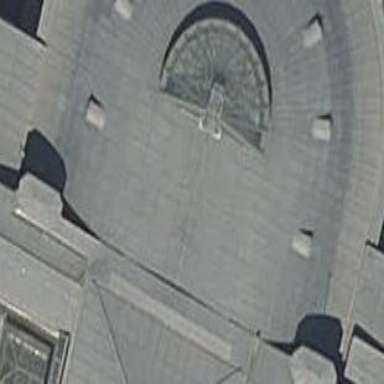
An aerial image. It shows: Building with round metal sheet roof. The roof is oriented across the building.